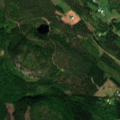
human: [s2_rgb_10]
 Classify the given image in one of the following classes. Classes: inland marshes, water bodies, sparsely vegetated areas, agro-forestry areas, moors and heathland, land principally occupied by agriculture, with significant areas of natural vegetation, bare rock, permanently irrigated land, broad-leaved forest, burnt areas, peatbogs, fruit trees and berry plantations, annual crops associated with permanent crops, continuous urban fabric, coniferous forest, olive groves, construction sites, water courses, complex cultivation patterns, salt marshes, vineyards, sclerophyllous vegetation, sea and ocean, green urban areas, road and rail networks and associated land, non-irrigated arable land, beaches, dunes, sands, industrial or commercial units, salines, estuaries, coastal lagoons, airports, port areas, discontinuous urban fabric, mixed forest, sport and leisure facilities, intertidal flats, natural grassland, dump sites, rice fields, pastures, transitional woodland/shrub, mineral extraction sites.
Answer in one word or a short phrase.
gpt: coniferous forest, mixed forest